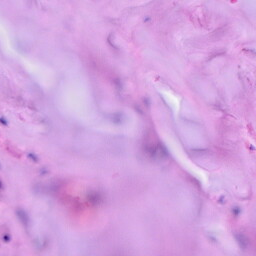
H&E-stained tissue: Breast